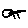
Label: car